高三 · 代数
已知 $f^{\prime}(x)$ 是函数 $y=f(x)$ 的导函数, 定义 $f^{\prime \prime}(x)$ 为 $f^{\prime}(x)$ 的导函数,

若方程 $f^{\prime \prime}(x)=0$ 有实数解 $x_{0}$, 则称点 $\left(\mathrm{x}_{0}, \mathrm{f}\left(\mathrm{x}_{0}\right)\right)$ 为函数 $y=f(x)$ 的拐点, 经研究发现,

所有的三次函数 $f(x)=a x^{3}+b x^{2}+c x+d(a \neq 0)$ 都有拐点, 且都有对称中心, 其拐点就是对称中心,设 $g(x)=x^{3}-a x^{2}+b x-5$, 若点 $(1-3)$ 是函数 $y=g(x)$ 的“拐点”也是函数 $g(x)$ 图像上的点, $\int_{\text {则 }}^{b}\left(\sqrt{1-(x-3)^{2}}+e^{x-3}\right) d x=$
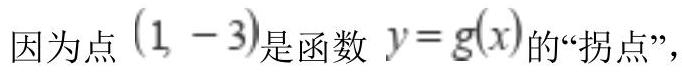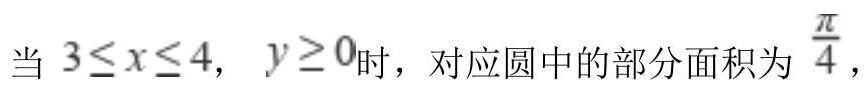
答案: $\frac{\pi}{4}+e-1$
解析: $\because g(x)=x^{3}-a x^{2}+b x-5$,$	herefore g(x)=3 x^{2}-2 a x+b, \quad g^{\prime}(x)=6 x-2 a$,由 $g^{\prime}(x)=6 x-2 a=0$, 可得 $x=\frac{a}{3}=1$, 解得 $a=3$,所以 $g(1)=1-3+b-5=-3$, 解得 $b=4$,所以 $\int_{a}^{b}\left(\sqrt{1-(x-3)^{2}}+e^{x-3}ight) d x=\int_{3}^{4}\left(\sqrt{1-(x-3)^{2}}+e^{x-3}ight) d x=\int_{3}^{4} \sqrt{1-(x-3)^{2}} d x+\int_{3}^{4} e^{x-3} d x$,由 $y=\sqrt{1-(x-3)^{2}}$ 可得, $(x-3)^{2}+y^{2}=1$, 由定积分的意义可知, $\int_{3}^{4} \sqrt{1-(x-3)^{2}} d x=\frac{\pi}{4}$,$\int_{3}^{4} e^{x-3} d x=\frac{1}{e^{3}} \int_{3}^{4} e^{x} d x=\left.\frac{e^{x}}{e^{3}}ight|_{3} ^{4}=e-1$,$	herefore \int_{3}^{4}\left(\sqrt{1-(x-3)^{2}}+e^{x-3}ight) d x=\frac{\pi}{4}+e-1$,故答案为: $\frac{\pi}{4}+e-1$